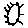
Label: sun